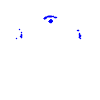
Particle: kaon